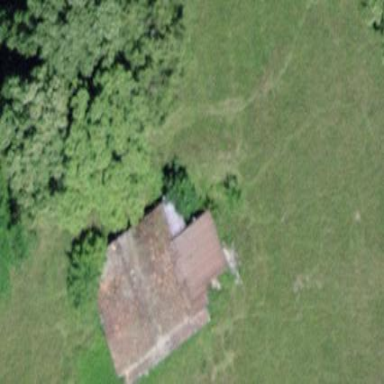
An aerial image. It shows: Barn.